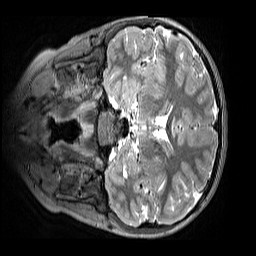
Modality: T2w
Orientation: coronal
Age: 9
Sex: male
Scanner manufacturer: siemens
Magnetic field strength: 3 T
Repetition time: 3.2 s
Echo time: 0.408 s